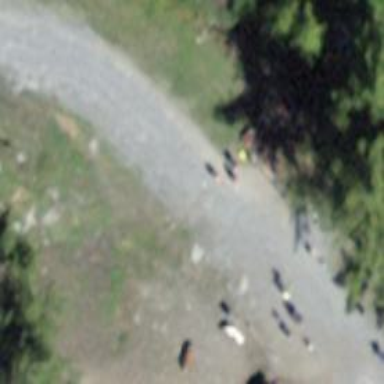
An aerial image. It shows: Intermediate downhill track with grade2 surface.